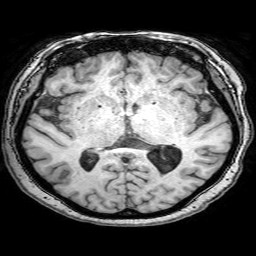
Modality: T1w
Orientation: coronal
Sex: female
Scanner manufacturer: philips
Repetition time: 0.008229 s
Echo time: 0.00377 s